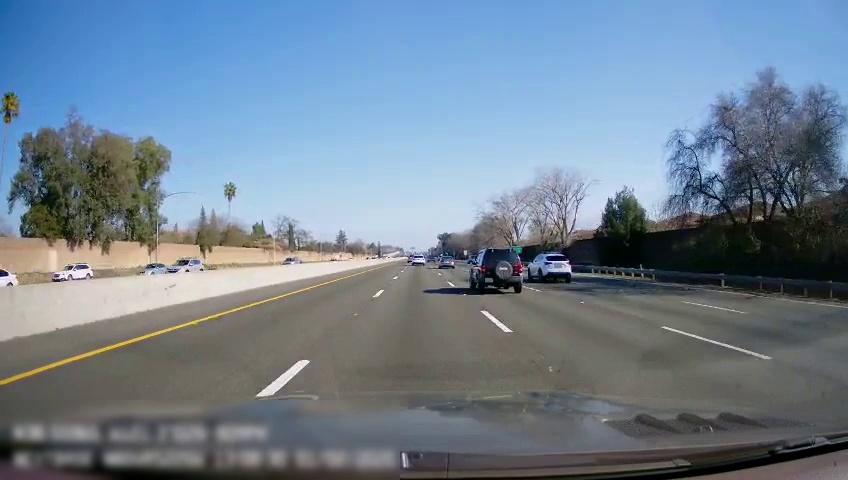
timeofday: Day
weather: Sunny
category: Drivable Space
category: Vehicles | Car
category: Vehicles | SUV
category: Vehicles | SUV
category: Vehicles | Car
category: Vehicles | Car
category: Vehicles | Car
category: Vehicles | SUV
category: Vehicles | Car
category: Vehicles | SUV
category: Lanes | Current Lane
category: Lanes | Alternate Lane
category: Lanes | Alternate Lane
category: Lanes | Alternate Lane
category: Lanes | Alternate Lane
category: Lanes | Alternate Lane